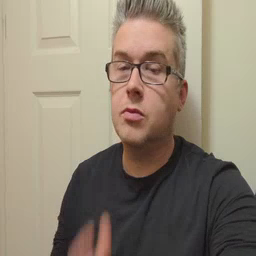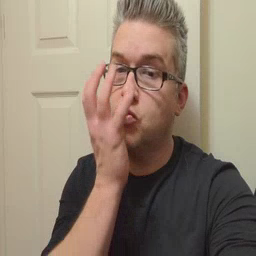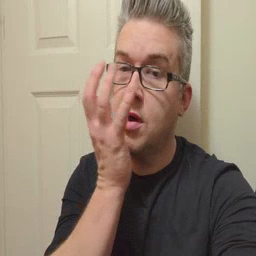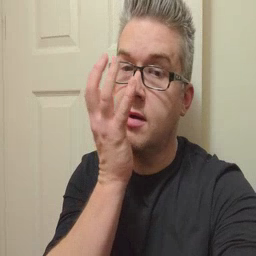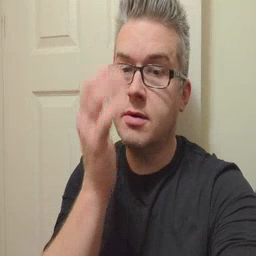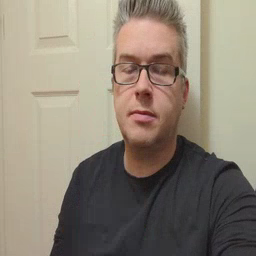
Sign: grass